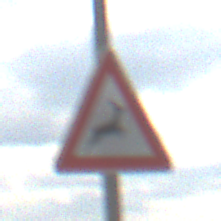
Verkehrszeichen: WildwechselLinks
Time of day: Midday
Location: Outdoor (RoadRail)
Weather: PartlyCloudy
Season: NotSpecified
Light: Natural